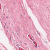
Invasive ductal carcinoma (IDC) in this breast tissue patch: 0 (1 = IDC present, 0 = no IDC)